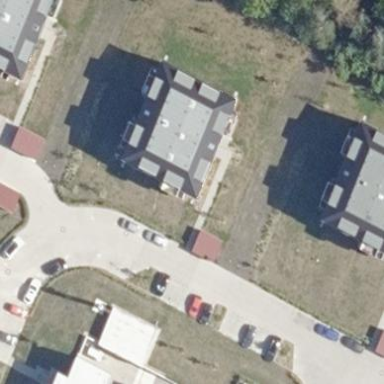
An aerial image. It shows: Quadruple saltbox roof shape on apartment building.